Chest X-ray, PA view. Patient: 51 years old, sex M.
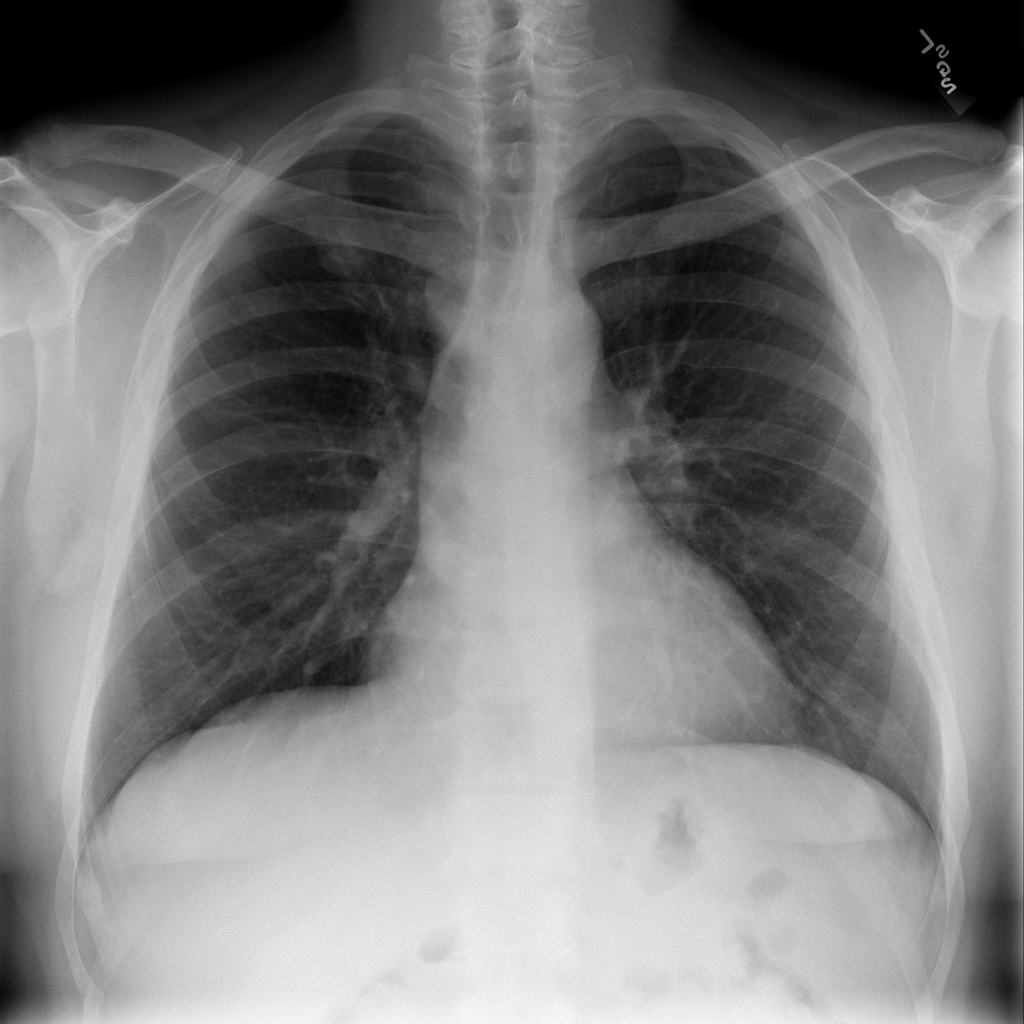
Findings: No Finding